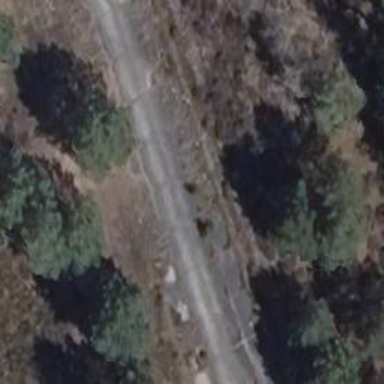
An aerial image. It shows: Concrete service road.